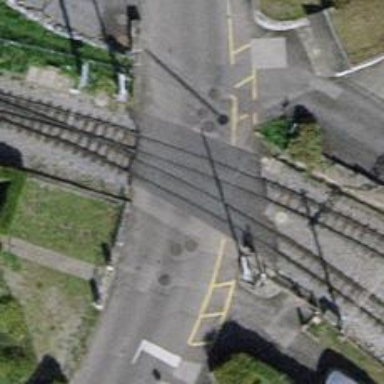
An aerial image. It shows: Level crossing along the railway.